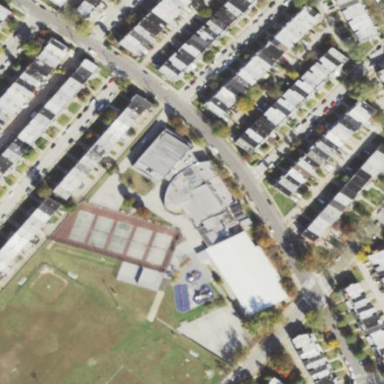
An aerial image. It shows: Community center building.